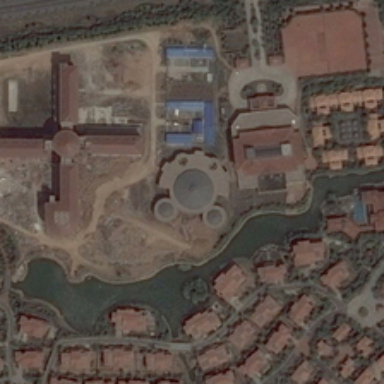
Many red buildings and green trees are around a pond in a resort .